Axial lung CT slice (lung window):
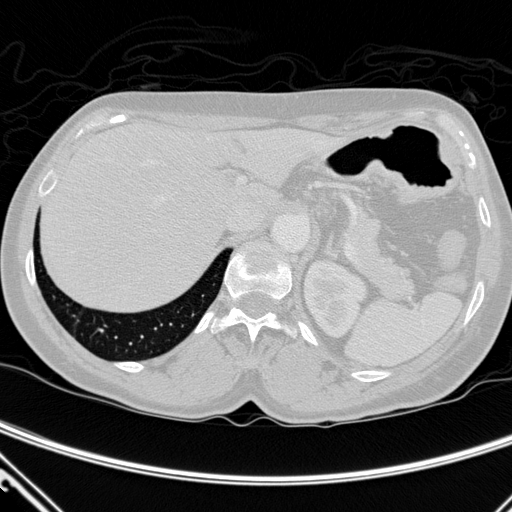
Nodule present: no